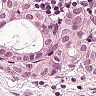
Metastatic tissue present: yes